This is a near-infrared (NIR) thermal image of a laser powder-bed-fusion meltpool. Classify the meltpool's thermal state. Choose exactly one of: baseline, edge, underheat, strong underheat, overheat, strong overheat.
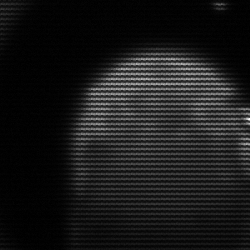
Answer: edge